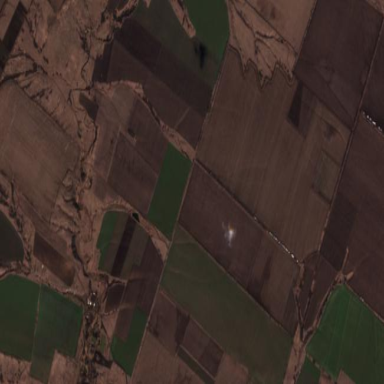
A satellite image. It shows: Picturesque farmland scene.